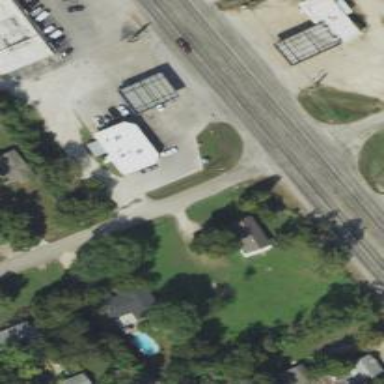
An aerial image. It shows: Convenience shop.